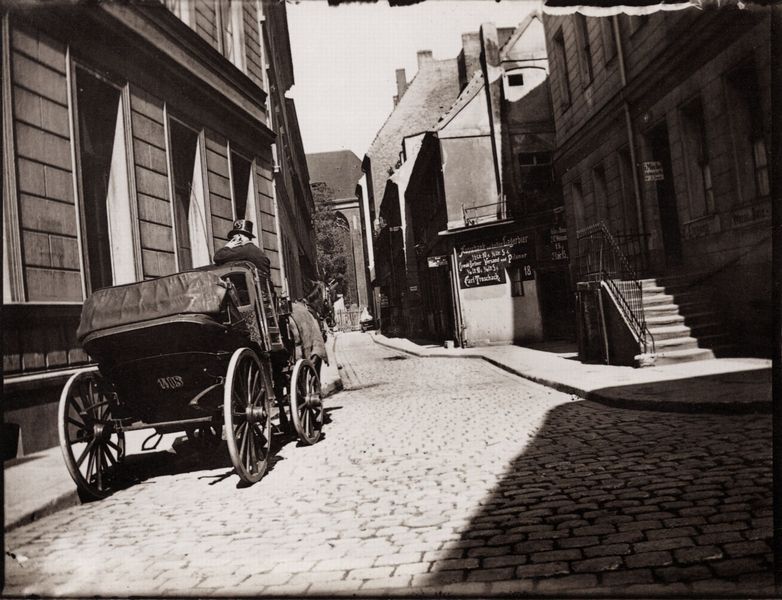
Titel: Der "Bullenwinkel" in der Waisenstraße
Künstler: Heinrich Zille
Schlagwörter: baum, dunkel, himmel, mann, schatten, weiß, stadt, cafe, fenster, grau, hell, hintergrund, holz, hut, kreide, licht, paris, schwarz, strasse, dach, gebäude, haus, weg, zaun, zylinder, lokal, wirtschaft, architektur, stein, steine, häuser, kirche, sonne, zilinder, schräg, kamine, karren, pferd, räder, schornstein, deutschland, schrift, schlagschatten, fassade, fassaden, gasse, perspektive, pflaster, sonnenlicht, dorf, dächer, giebel, schornsteine, ziegel, pause, droschke, kutsche, laden, speichen, sepia, auto, rad, wagen, treppe, treppen, tafel, verkleidung, aufgang, geländer, stufe, stufen, warten, menschenleer, foto, fotografie, photographie, straßen, wände, fugen, schild, treppenstufen, bürgersteig, gehsteig, schwarz-weiß, asphalt, kopfsteinpflaster, pflasterstein, pflastersteine, schilder, text, trottoir, kutscher, bier, photo, schiefer, sonnenschein, trepe, chor, treppenstufe, kellerfenster, wien, fotographie, schief, nabe, automobil, fptp, hamburg, häuder, altstadt, verdeck, früher, brauerei, zäuserzeile, cartier bresson, fiaker, holverklkeidung, kalesche, kutschenfahrer, vieracker, speichenräder, viaker, trepp, neues sehen, fußwege, gass